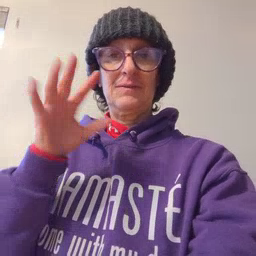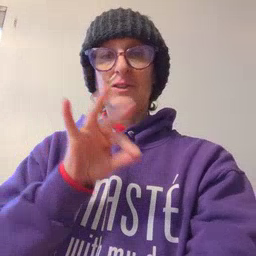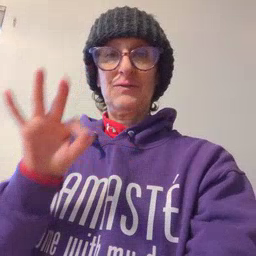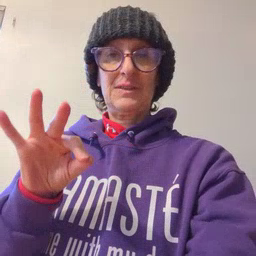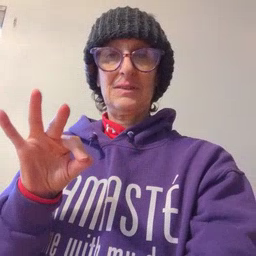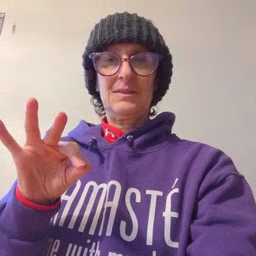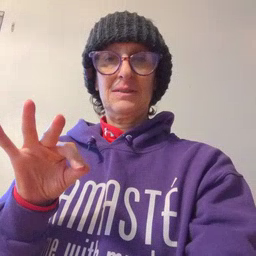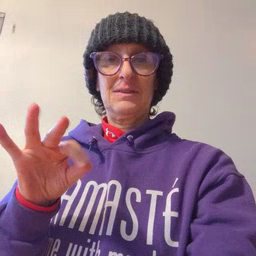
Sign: frenchfries